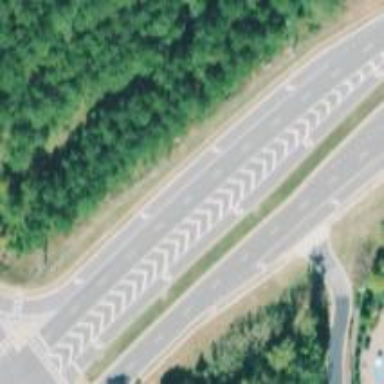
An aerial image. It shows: Primary link highway with asphalt surface.